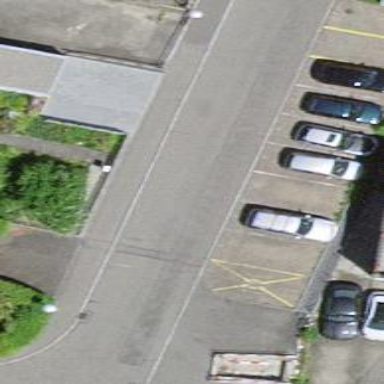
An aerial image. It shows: Parking available on the street side.